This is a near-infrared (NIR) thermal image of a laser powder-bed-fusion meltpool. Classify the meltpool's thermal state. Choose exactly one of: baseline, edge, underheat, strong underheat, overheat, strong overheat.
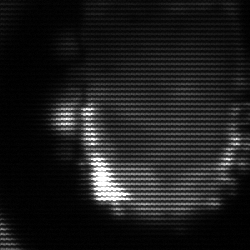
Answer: baseline